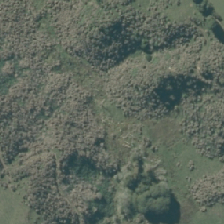
Land cover: grose_broom